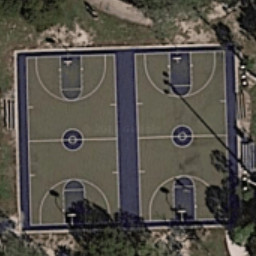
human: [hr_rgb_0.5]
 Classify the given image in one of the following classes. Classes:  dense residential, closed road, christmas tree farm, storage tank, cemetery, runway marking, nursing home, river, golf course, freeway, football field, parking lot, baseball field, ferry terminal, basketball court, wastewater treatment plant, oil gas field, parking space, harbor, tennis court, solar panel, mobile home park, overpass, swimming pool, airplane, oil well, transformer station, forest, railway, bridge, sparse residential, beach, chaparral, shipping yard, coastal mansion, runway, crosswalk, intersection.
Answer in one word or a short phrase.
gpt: basketball court